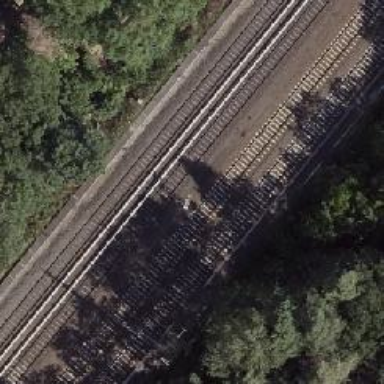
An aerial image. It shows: Railway signal.